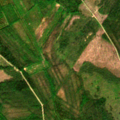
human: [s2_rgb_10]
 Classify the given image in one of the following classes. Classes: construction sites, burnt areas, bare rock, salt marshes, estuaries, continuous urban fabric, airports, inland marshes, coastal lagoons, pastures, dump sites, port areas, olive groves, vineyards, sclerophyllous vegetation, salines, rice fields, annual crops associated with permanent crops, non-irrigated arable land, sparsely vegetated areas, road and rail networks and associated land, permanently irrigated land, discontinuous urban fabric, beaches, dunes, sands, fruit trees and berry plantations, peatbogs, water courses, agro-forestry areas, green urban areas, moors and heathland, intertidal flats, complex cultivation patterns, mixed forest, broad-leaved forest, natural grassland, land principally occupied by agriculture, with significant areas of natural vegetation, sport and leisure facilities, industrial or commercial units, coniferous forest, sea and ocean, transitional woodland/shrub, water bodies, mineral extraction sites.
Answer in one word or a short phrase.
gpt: coniferous forest, mixed forest, transitional woodland/shrub